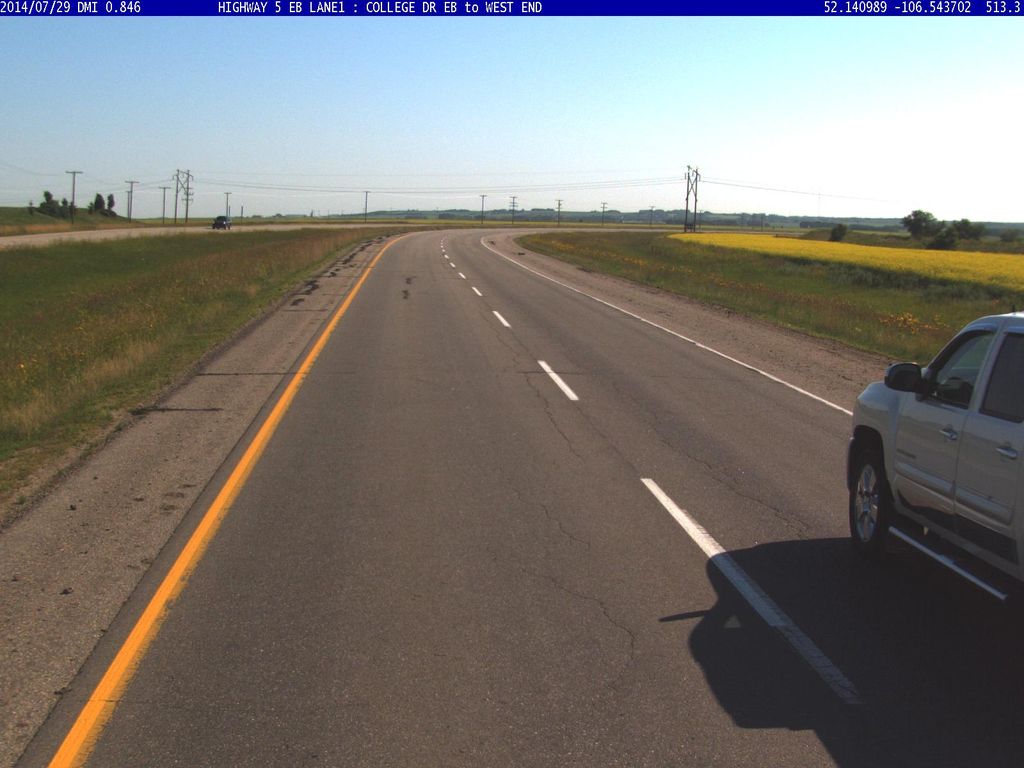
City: saskatoon